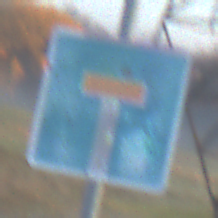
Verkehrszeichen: Sackgasse
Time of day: Dawn
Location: Outdoor (Nature)
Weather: Clear
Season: NotSpecified
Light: Natural